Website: apple
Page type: payment
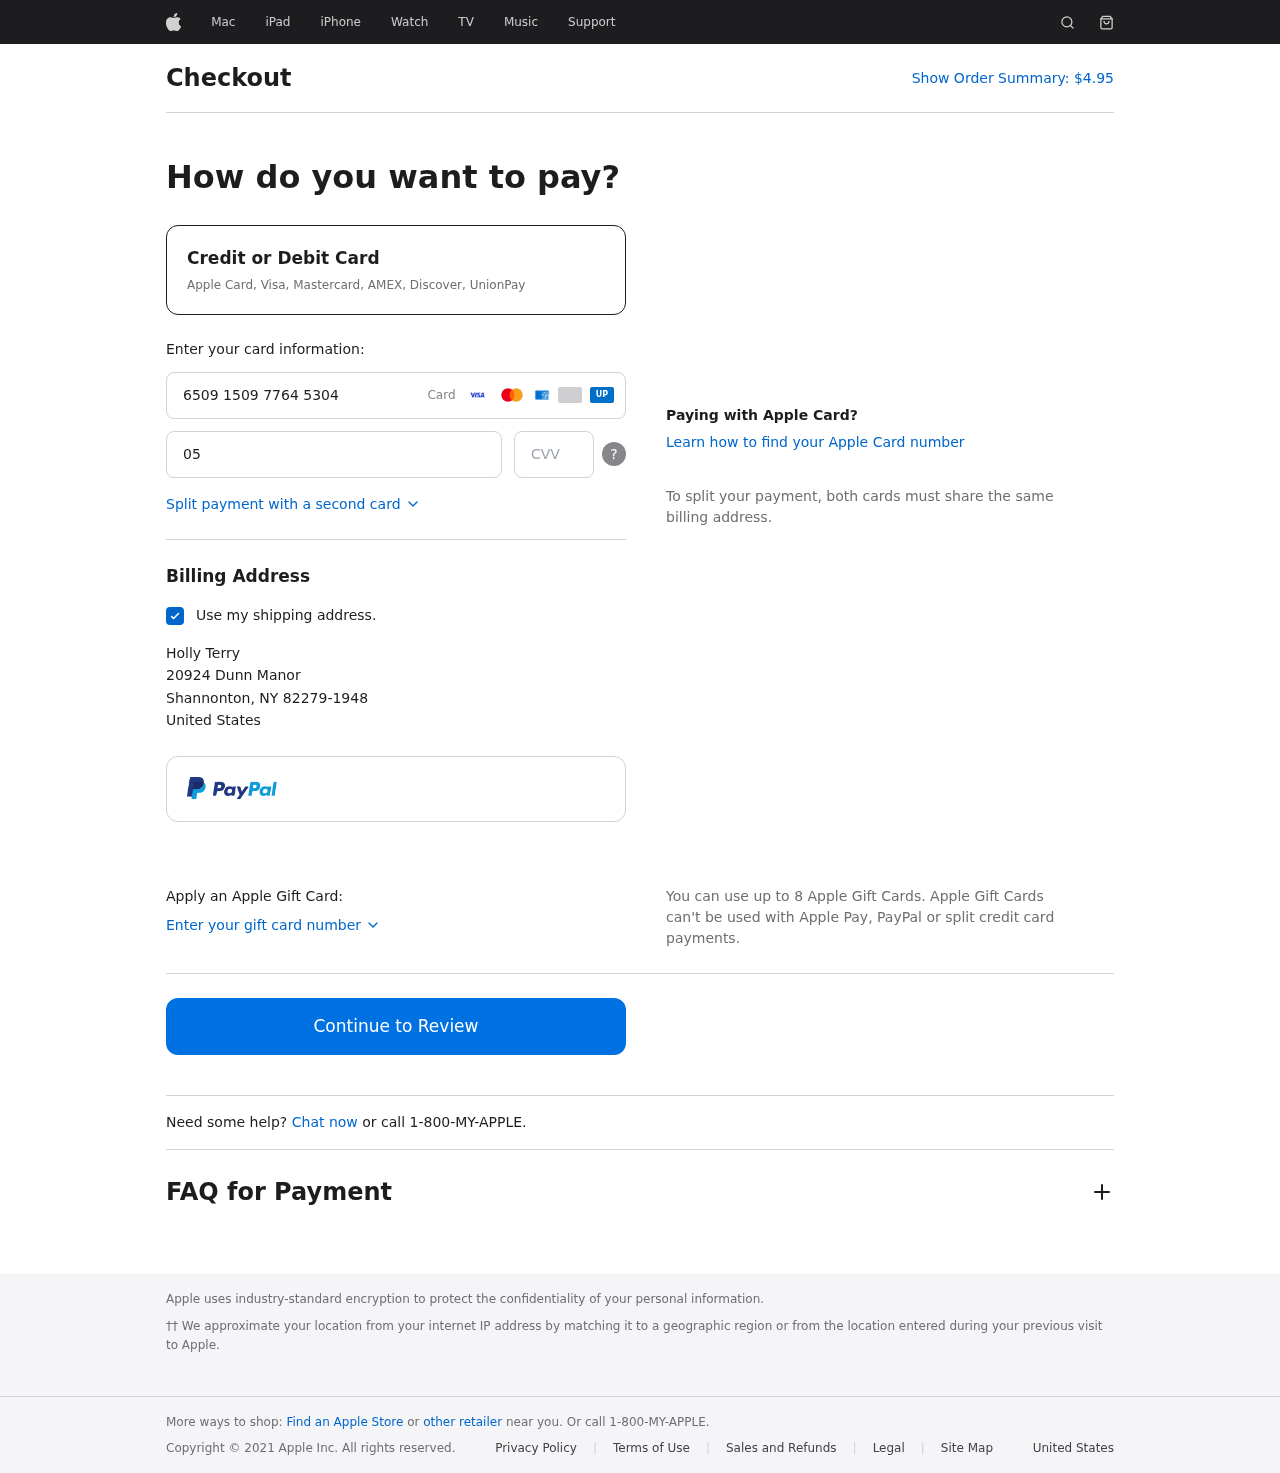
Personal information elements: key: PII_CARD_CVV
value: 685
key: PII_CARD_EXPIRY
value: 05/29
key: PII_CARD_NUMBER
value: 6509 1509 7764 5304
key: PII_CITY
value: Shannonton
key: PII_COUNTRY
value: United States
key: PII_FULLNAME
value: Holly Terry
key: PII_POSTCODE_FULL
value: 82279-1948
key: PII_STATE_ABBR
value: NY
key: PII_STREET
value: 20924 Dunn Manor
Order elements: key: ORDER_TOTAL
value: $4.95